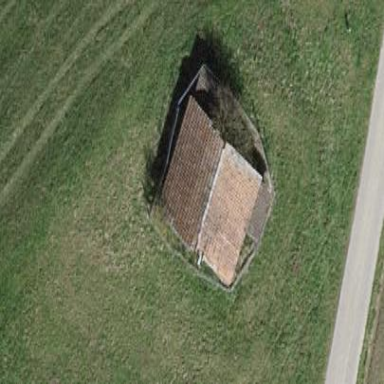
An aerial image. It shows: Barn.